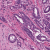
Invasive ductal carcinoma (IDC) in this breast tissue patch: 1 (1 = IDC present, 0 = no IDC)